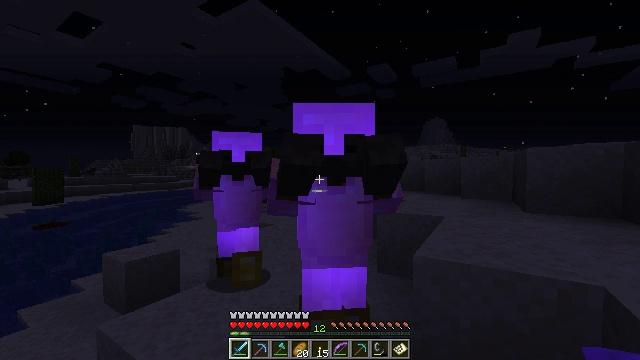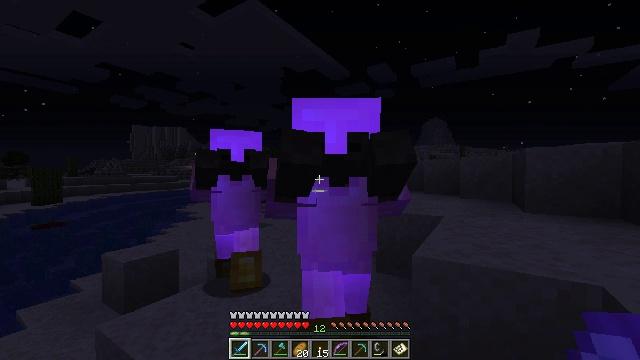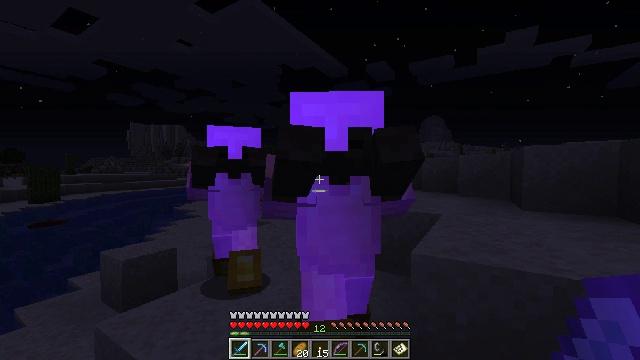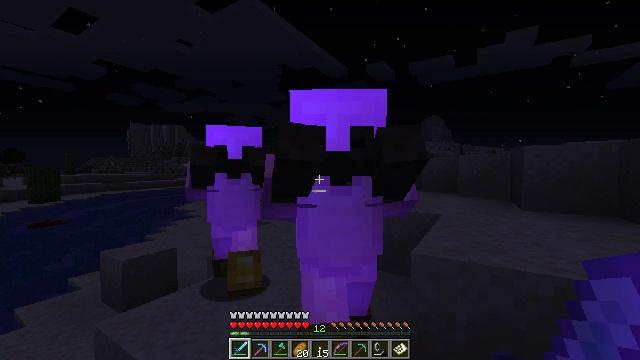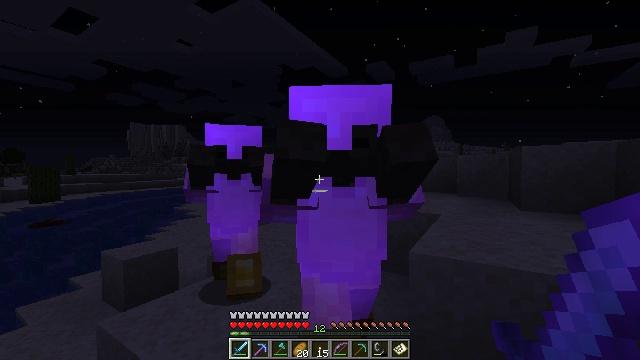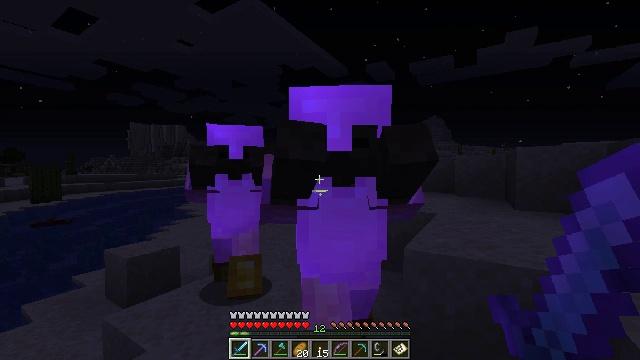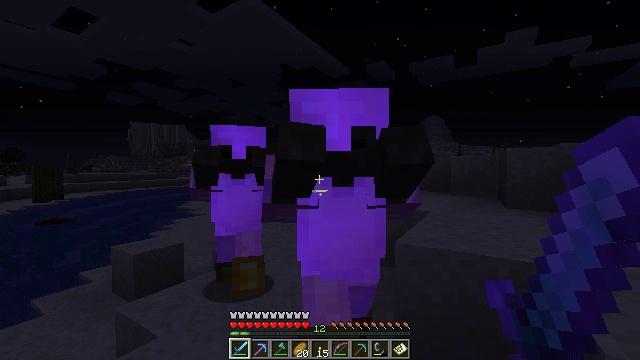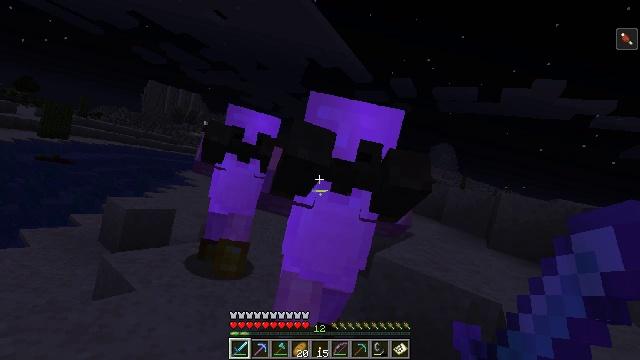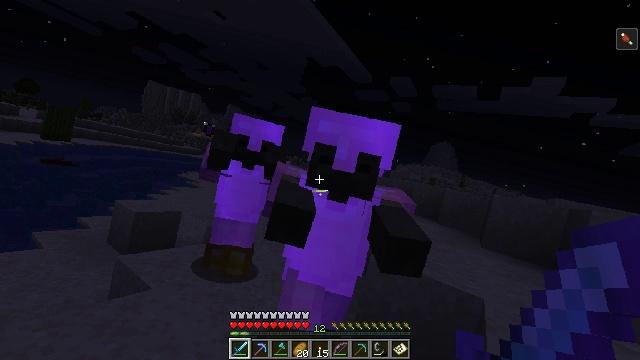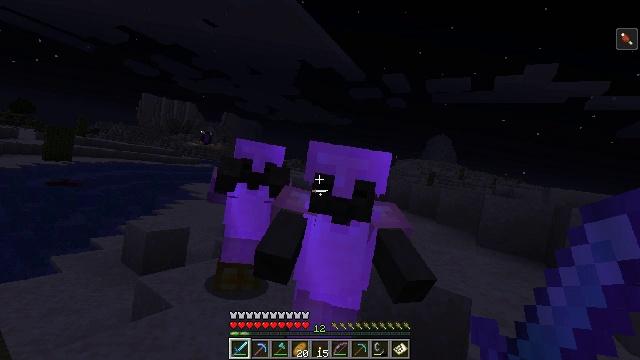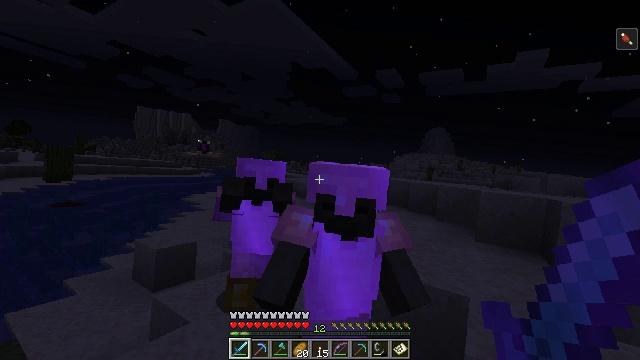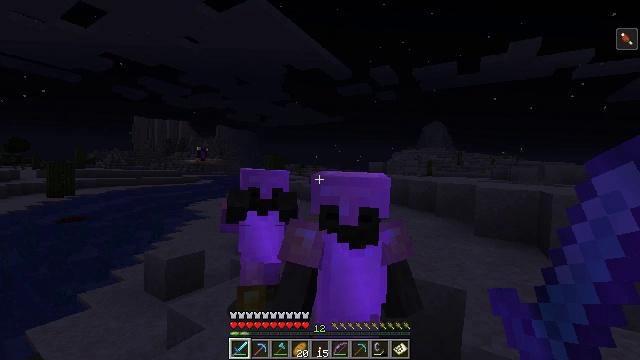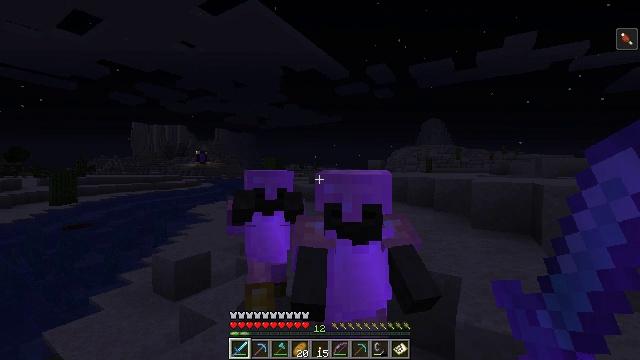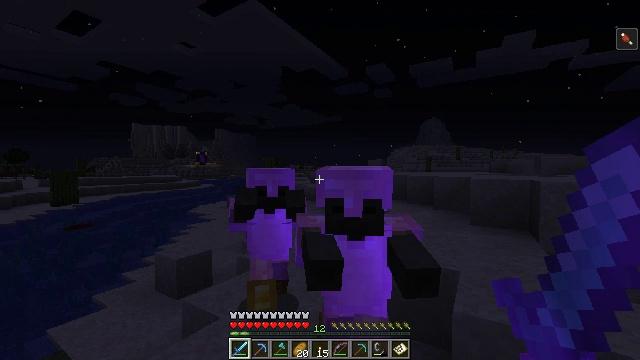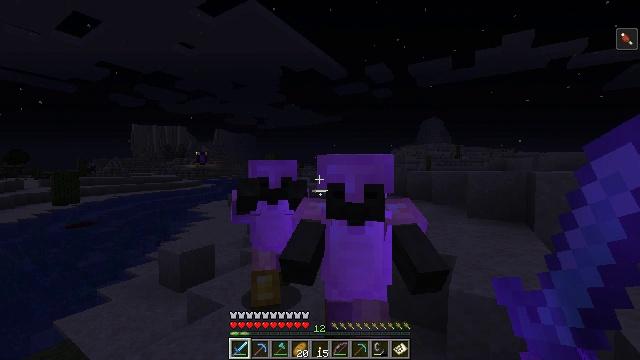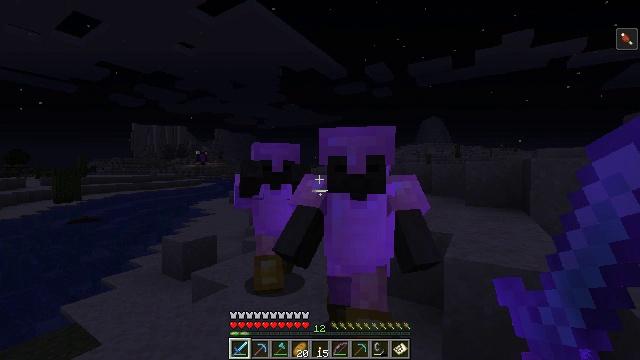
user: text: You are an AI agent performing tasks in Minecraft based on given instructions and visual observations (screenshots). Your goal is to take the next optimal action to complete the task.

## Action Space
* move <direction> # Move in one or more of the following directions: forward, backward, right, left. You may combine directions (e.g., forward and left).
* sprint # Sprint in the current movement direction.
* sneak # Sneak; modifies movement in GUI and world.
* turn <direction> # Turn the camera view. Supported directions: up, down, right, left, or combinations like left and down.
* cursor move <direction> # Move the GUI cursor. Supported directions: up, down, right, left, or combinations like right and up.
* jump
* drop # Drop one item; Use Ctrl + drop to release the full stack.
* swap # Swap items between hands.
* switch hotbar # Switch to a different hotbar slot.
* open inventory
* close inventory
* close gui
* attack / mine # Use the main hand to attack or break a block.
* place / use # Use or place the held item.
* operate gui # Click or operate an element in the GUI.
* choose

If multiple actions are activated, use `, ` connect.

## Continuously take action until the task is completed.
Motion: motion action
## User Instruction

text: Combat the husk.
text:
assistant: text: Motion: attack / mine
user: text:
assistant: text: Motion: attack / mine
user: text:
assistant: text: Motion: attack / mine
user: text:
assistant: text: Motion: move back, attack / mine
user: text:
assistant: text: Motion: move back, attack / mine
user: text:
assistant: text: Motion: move back, attack / mine
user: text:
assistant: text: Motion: move back, attack / mine
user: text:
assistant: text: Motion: move back, attack / mine
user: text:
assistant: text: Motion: attack / mine
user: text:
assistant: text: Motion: attack / mine
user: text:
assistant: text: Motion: attack / mine
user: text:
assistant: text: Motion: attack / mine
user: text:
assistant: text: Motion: attack / mine
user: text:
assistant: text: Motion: no_op
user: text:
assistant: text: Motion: no_op
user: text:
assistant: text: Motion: no_op
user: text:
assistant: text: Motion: turn down
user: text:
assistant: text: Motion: turn down
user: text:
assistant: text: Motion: no_op
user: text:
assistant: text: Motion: turn right and down, attack / mine
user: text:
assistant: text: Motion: turn right and down, attack / mine
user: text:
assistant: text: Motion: turn right, attack / mine
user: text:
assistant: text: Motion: attack / mine
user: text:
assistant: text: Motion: turn right, attack / mine
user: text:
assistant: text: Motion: turn right, attack / mine
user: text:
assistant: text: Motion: no_op